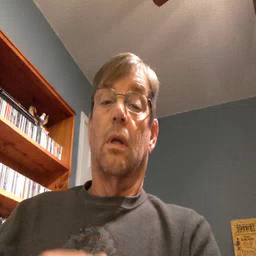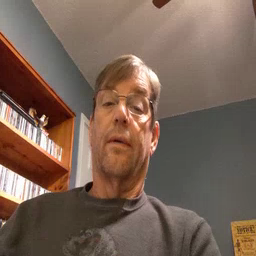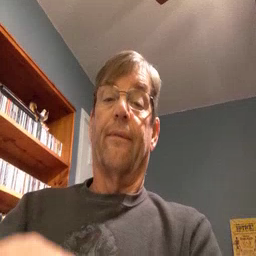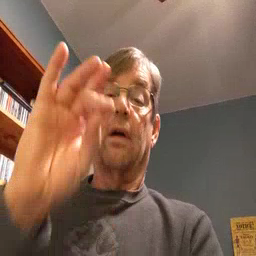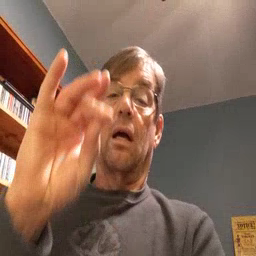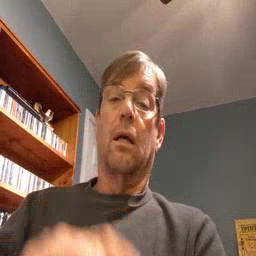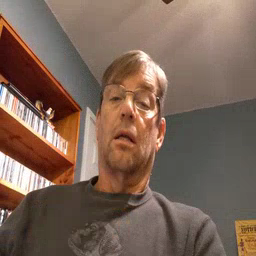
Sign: find